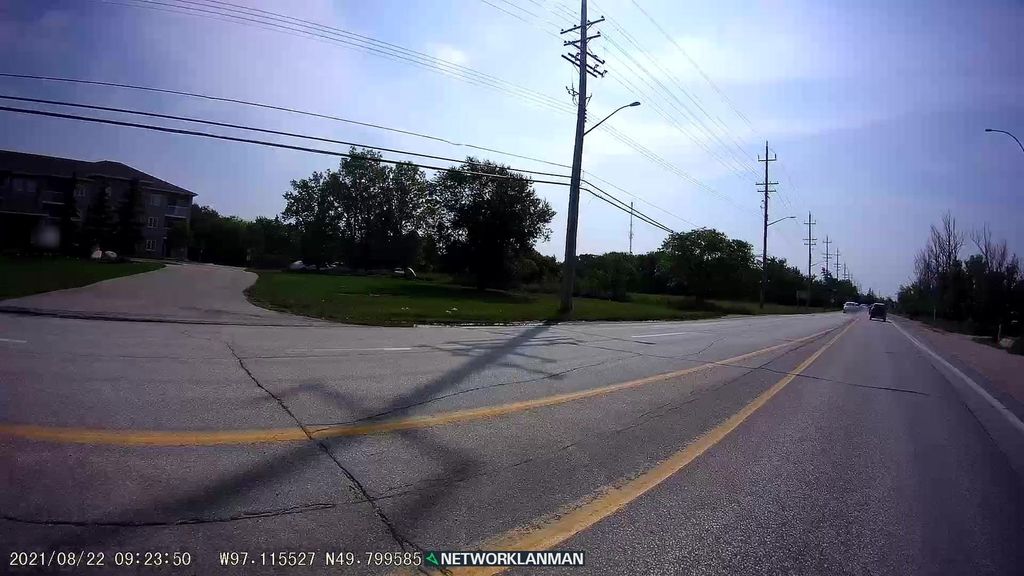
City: winnipeg